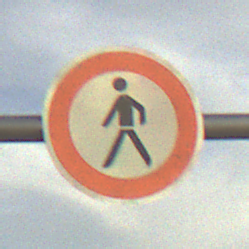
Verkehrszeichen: VerbotFussgaenger
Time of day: SunriseSunset
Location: Outdoor (Nature)
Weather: PartlyCloudy
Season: Summer
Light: Natural